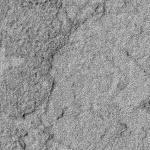
Label: no_change